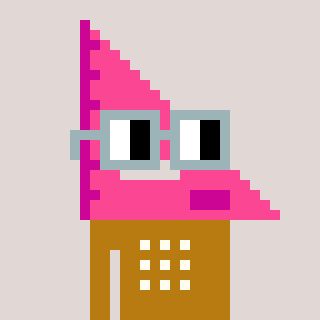
a pixel art character with square dark gray glasses, a squadron ruler-shaped head and a gold-colored body on a warm background